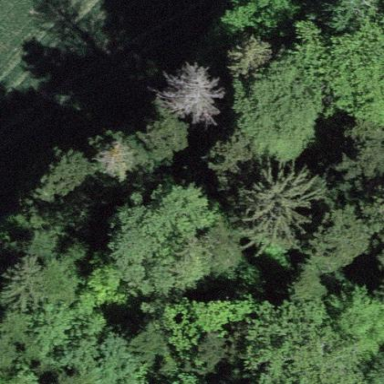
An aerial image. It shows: Forest with mixed leaf types and cycles.